Question: I have the following method, it is an extension method and can be called by any object.
The method should copy the exact content of a Stream into another Stream.
'''
public static void CopyTo(this Stream input, Stream output)
{
const int size = 10;
int num;
var buffer = new byte[size];
input.Position = 0;
while ((num = input.Read(buffer, 0, buffer.Length)) != 0)
{
output.Write(buffer, 0, num);
}
}
'''
I have created one simple test to verify that the content of the original Stream is equal to the content of the final Stream:
'''
[TestMethod]
public void StreamWithContentShouldCopyToAnotherStream()
{
// arrange
var content = @"abcde12345";
byte[] data = Encoding.Default.GetBytes(content);
var stream = new MemoryStream(data);
var expectedStream = new MemoryStream();
// act
stream.CopyTo(expectedStream);
// assert
expectedStream.Length
.Should()
.Be(stream.Length, "The length of the two streams should be the same");
}
'''
Unfortunately I am covering just part of this method, because I don't verify if the content is exactly the same. Also dotCover is showing me that the first part of my code is not covered at all, which is this one:

My target is 100% code coverage on this method.
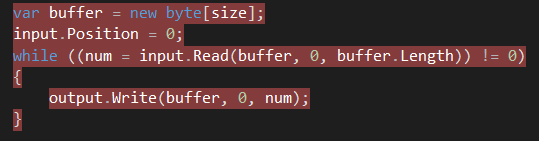
Answer: Perhaps your code is not calling your extension method but is instead calling the <URL> Method?
Try renaming your extension method to avoid the name clash.